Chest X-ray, PA view. Patient: 54 years old, sex M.
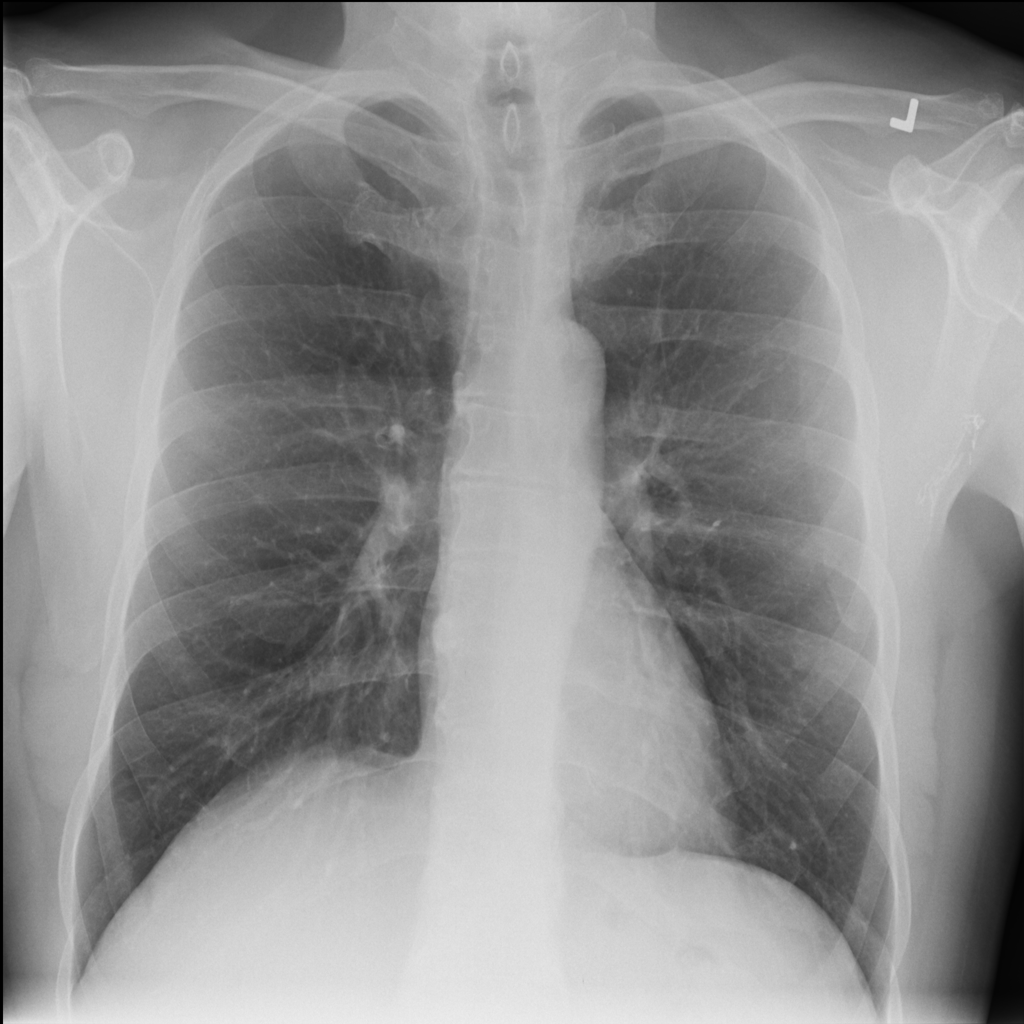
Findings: No Finding